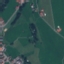
Land use / land cover: Pasture